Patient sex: M
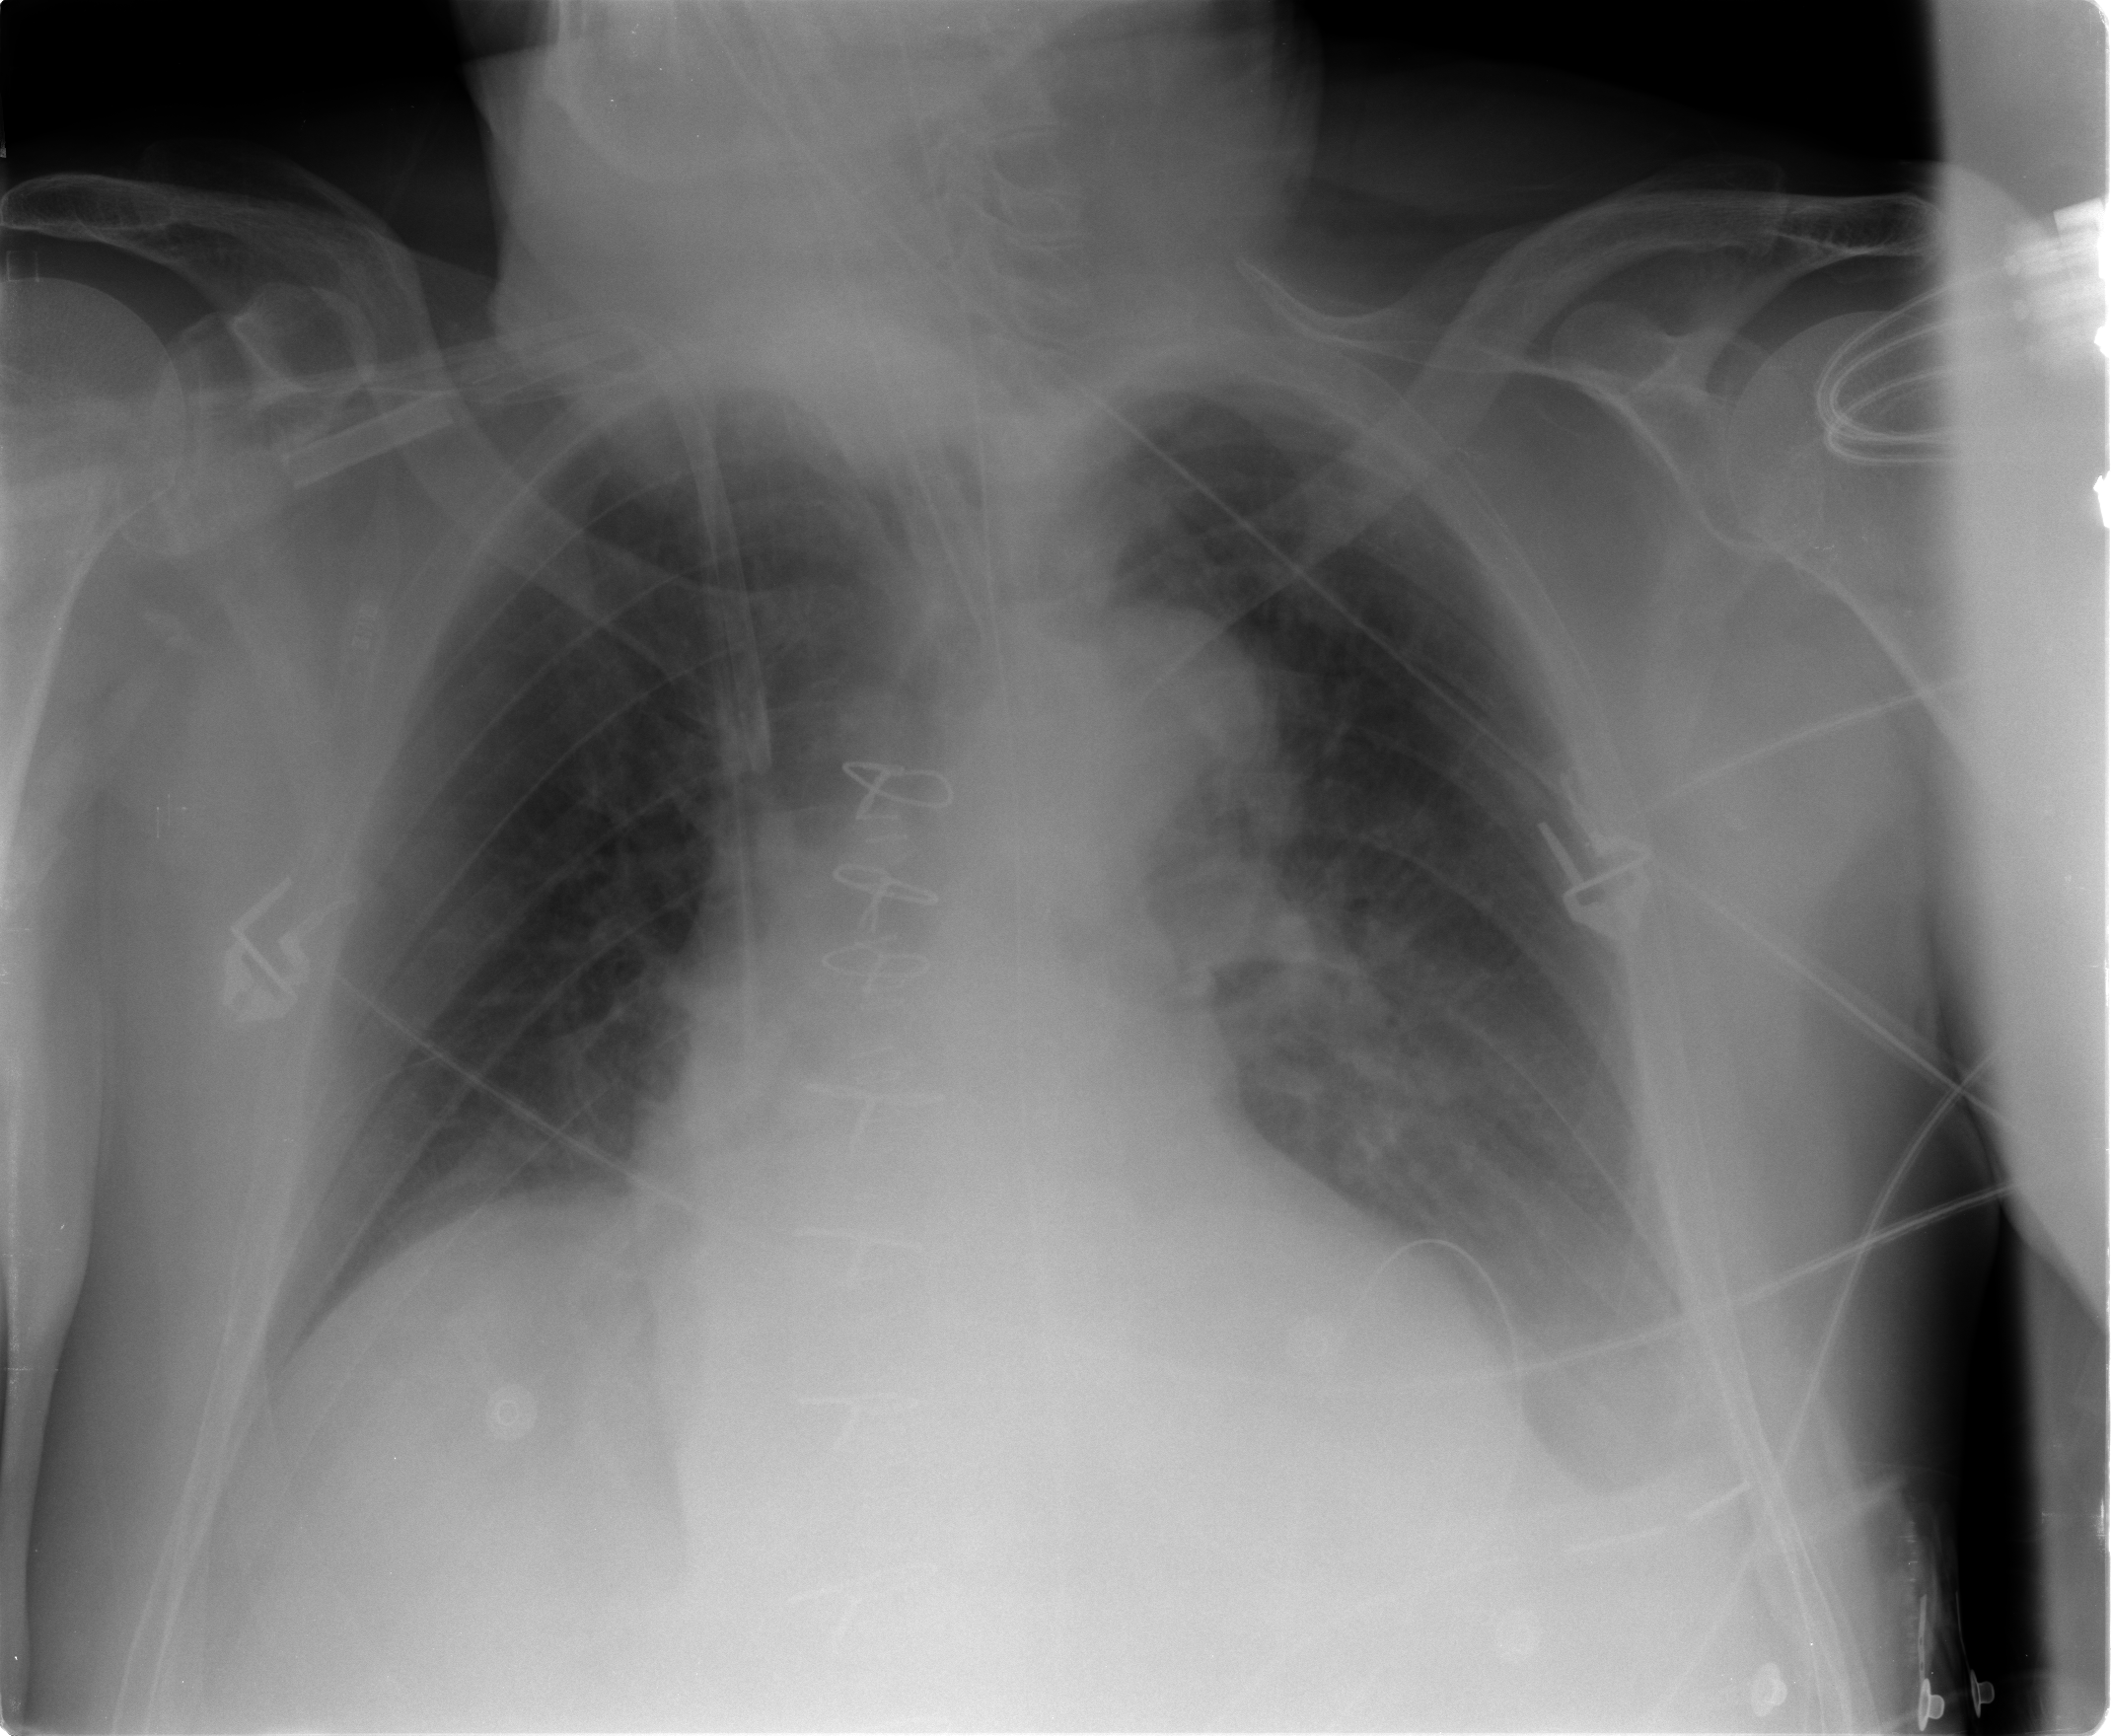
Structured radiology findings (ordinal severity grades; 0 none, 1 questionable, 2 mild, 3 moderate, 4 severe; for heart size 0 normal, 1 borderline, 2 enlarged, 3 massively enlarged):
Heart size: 2
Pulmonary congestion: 1
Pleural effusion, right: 0
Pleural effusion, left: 2
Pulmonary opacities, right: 0
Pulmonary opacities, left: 0
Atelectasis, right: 1
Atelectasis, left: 2